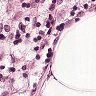
Metastatic tissue present: no